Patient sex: F
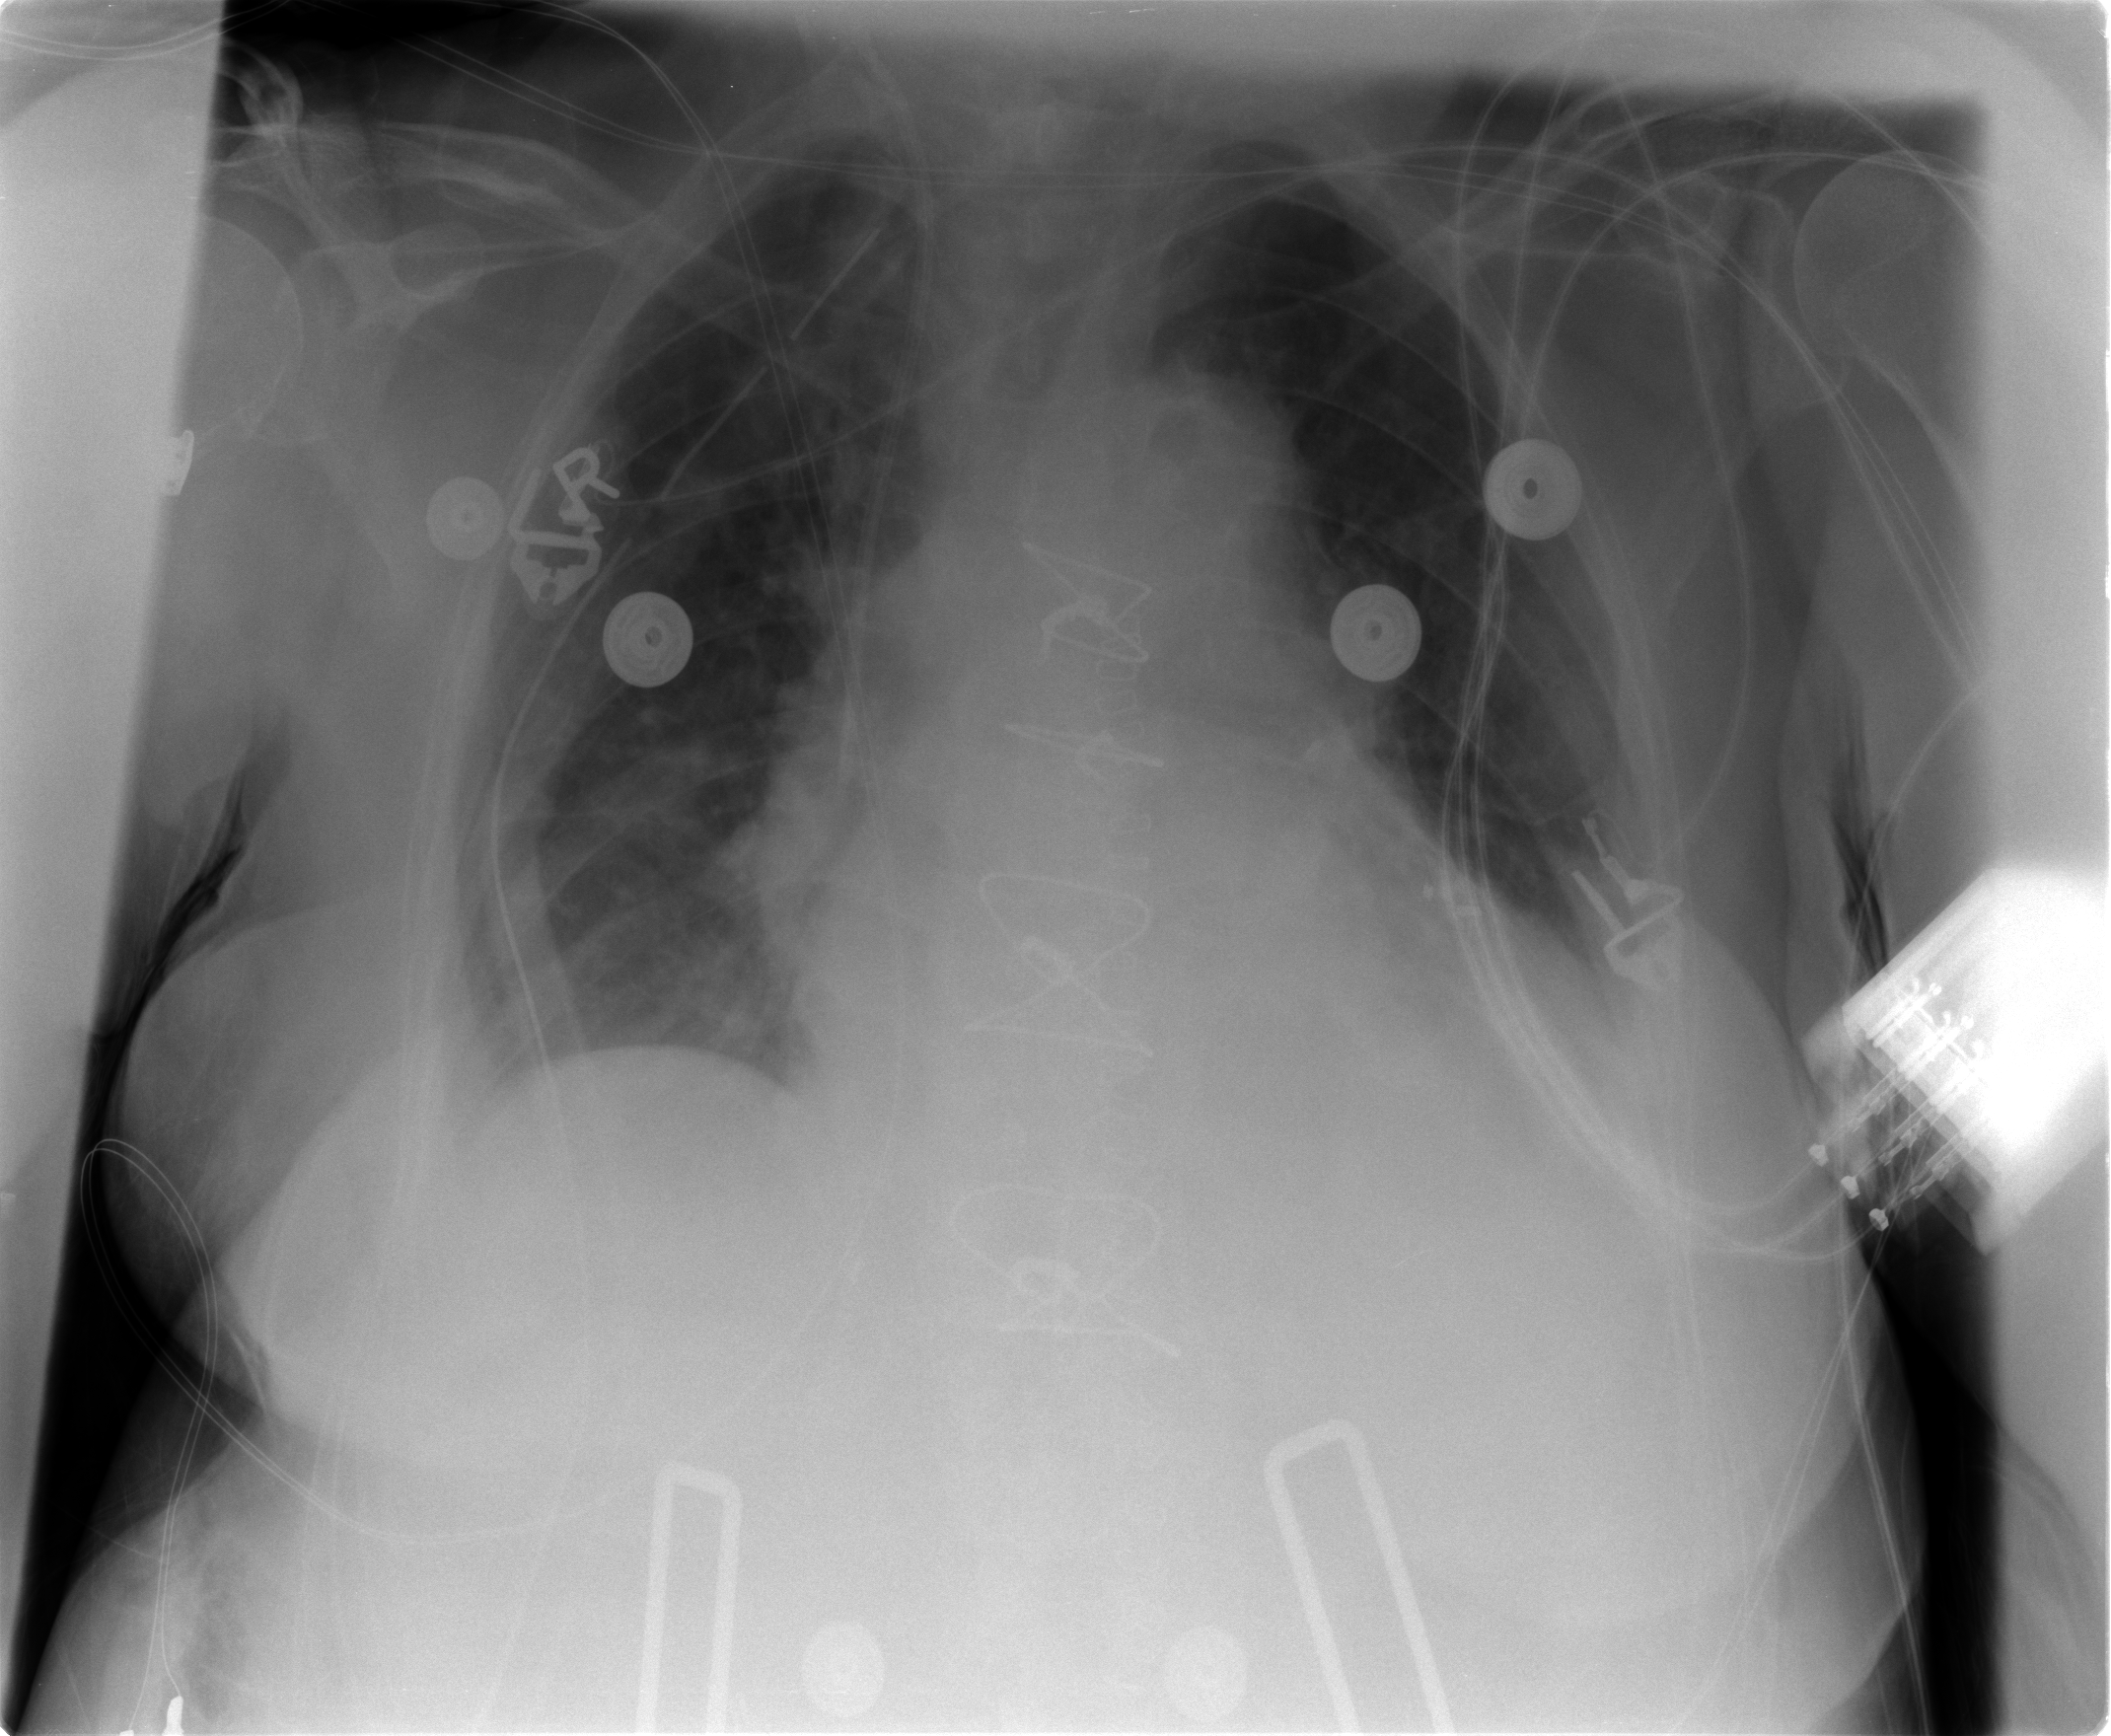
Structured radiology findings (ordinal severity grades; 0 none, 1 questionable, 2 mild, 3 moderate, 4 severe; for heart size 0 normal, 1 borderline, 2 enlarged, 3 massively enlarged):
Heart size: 2
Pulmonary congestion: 1
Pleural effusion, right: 1
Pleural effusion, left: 1
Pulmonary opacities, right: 0
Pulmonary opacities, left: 0
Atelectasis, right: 1
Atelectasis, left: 2